Question: I have a structure of php files related with each other in a predictable way. I'm using a modified version of the MVC pattern used in asp.net. Since I'm frequently switching between files I find that I'm opening too many tabs for them to be useful.
Most of the files are classes calling and instancing each other so code-links like css-files included by html in dreamweaver, for example, doesn't work.
I still want tabs as well so I can switch between groups of these related files.
'Source Code', 'user_registration.php' and 'users_wider.css' are the links here.
The links i talked about are just below this text.

Is there a way in any free or low-cost IDE to get automatically updating links as described to all the related files? I'm using Windows and Mac. One IDE for both OS:es would be nice but one is better than none.
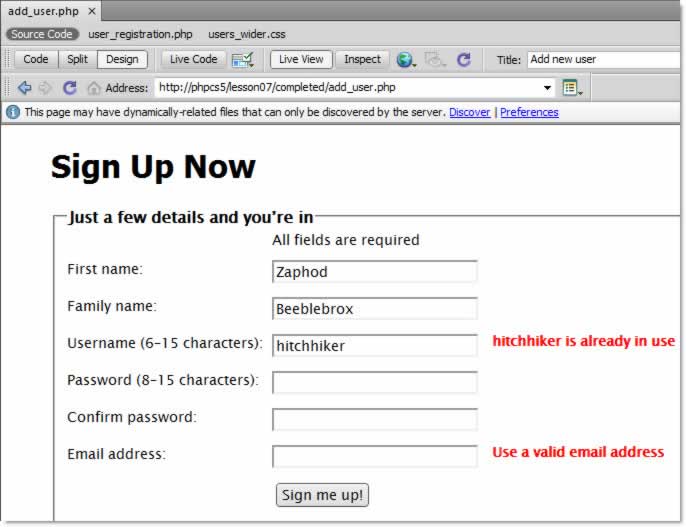
Answer: I found a way of doing this in Dreamweaver CS5 (by accident). This is probably a bug.
If you comment away a php require or include dreamweaver still links those files.

So by adding a few lines of comments anywhere in the document (i prefer the top) you can "link" any files the same way Dreamweaver links css and js that's added in html.
Works on both mac 10.6 and windows 7. Haven't tested any other version yet.